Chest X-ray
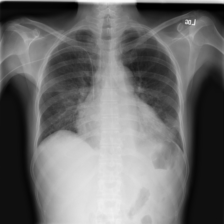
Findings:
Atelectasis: negative
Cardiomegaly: positive
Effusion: positive
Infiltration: negative
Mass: negative
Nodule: negative
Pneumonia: negative
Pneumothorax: negative
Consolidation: positive
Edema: negative
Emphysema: negative
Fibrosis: negative
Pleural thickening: negative
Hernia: negative